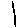
Label: line